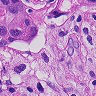
Metastatic tissue present: yes